Interaction volume radius: 10 \u00c5
Interaction volume height: 10 \u00c5
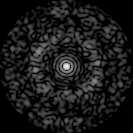
Disorder parameter: 0.8006